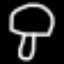
Label: mushroom